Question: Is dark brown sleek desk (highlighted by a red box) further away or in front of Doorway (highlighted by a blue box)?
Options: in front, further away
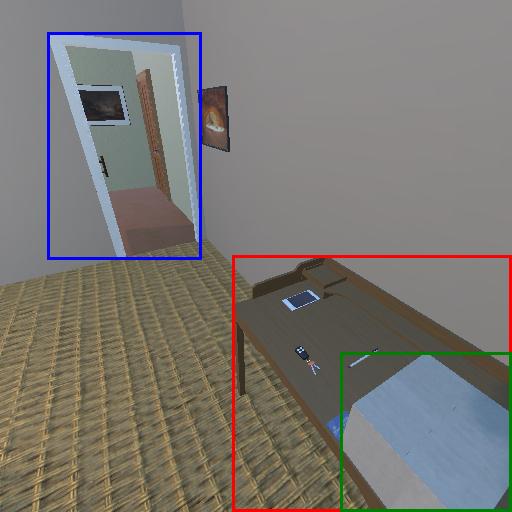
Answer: in front